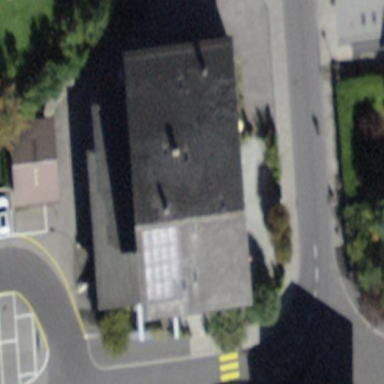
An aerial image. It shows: Hotel building.